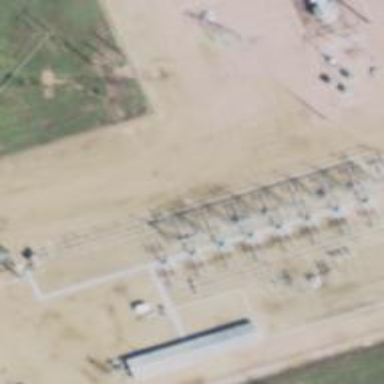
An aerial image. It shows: Switch used for power control.